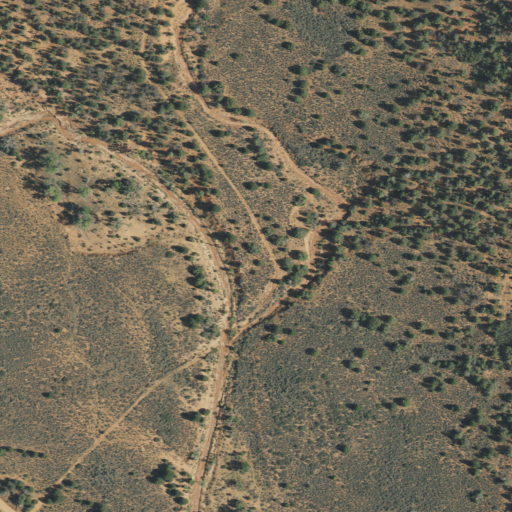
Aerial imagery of valley in Utah named Posey Canyon containing shrub and evergreen forest